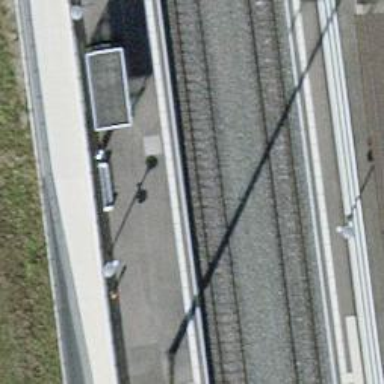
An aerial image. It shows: Stop position for public transport on the railway.